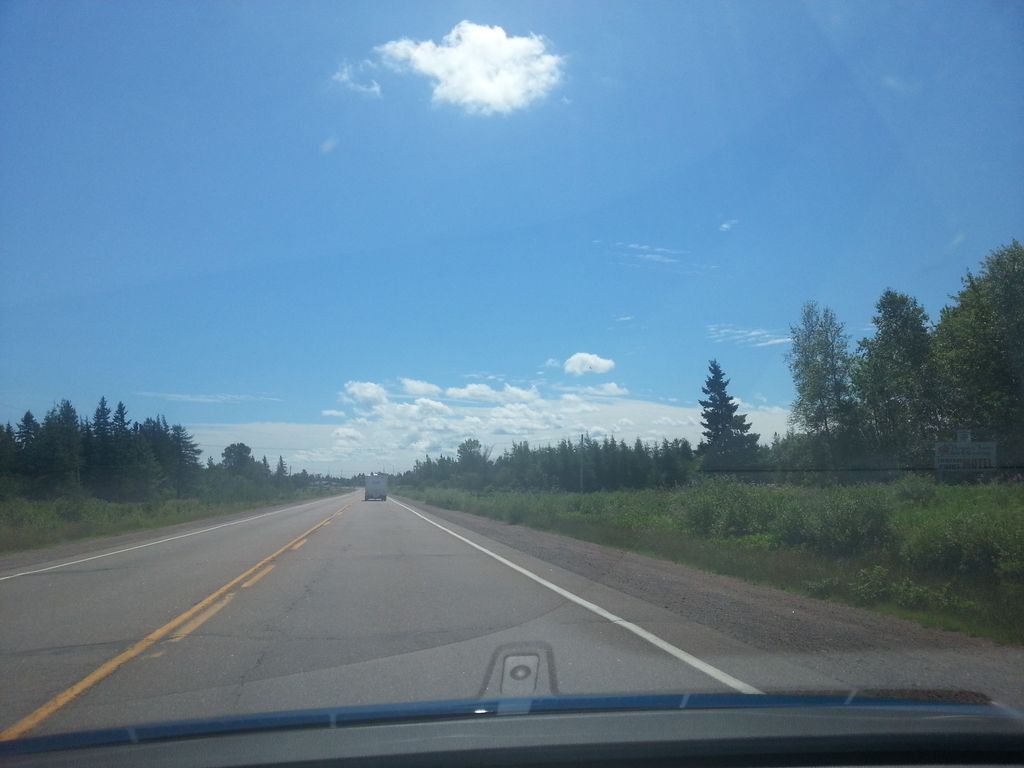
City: charlottetown